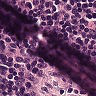
Metastatic tissue present: no